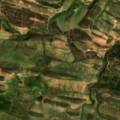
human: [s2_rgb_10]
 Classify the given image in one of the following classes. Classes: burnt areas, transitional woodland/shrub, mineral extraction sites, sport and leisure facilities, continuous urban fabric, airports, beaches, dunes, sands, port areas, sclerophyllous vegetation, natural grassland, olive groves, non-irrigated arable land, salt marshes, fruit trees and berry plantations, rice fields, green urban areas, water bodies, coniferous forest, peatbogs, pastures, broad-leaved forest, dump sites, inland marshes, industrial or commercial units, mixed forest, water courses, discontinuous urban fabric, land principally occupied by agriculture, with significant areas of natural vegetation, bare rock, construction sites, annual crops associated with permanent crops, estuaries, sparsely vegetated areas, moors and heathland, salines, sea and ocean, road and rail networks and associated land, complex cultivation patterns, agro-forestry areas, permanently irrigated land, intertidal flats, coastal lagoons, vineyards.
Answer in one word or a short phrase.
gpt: non-irrigated arable land, land principally occupied by agriculture, with significant areas of natural vegetation, natural grassland, sclerophyllous vegetation